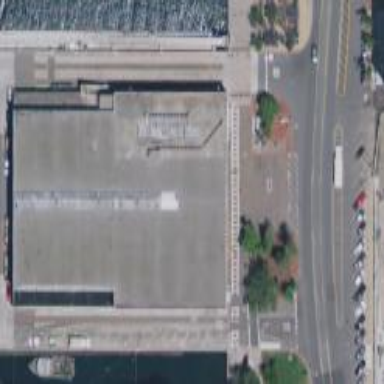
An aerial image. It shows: Industrial building.